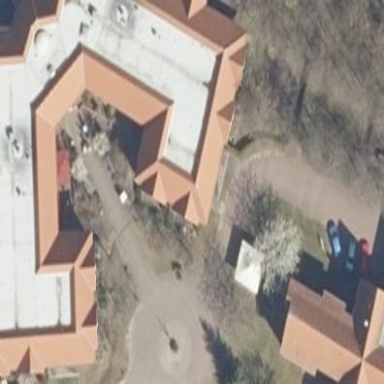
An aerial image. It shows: Nursing home building.